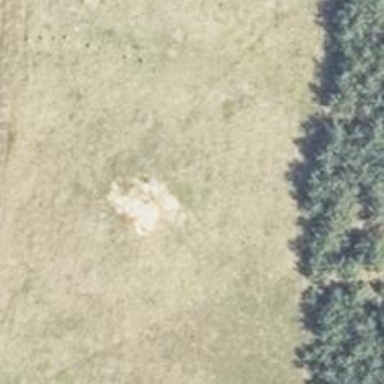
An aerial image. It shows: Hunting stand.